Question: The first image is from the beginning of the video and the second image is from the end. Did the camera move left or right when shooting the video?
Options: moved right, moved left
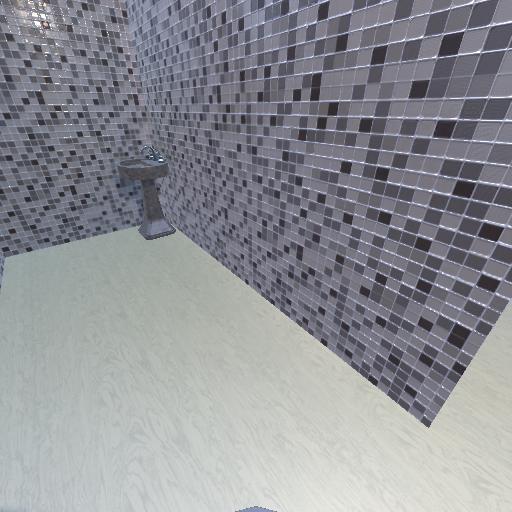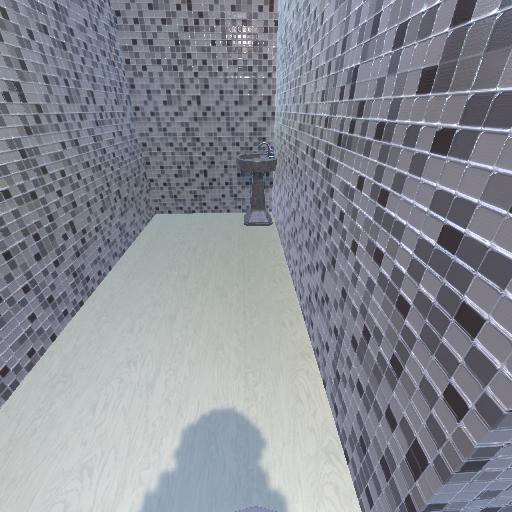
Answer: moved right